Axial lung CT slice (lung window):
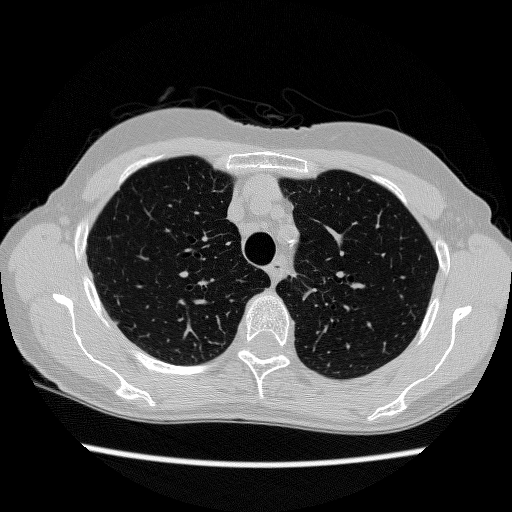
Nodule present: no